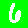
Digit: 6